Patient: sex M, age 77
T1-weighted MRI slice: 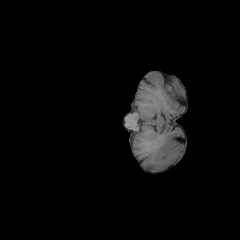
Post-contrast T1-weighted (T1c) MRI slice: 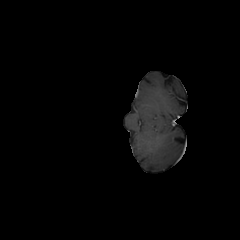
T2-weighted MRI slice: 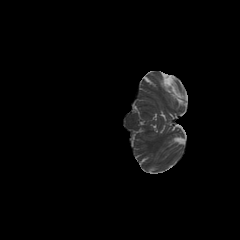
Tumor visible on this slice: no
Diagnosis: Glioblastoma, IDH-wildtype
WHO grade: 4